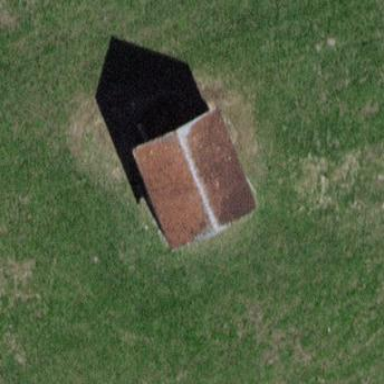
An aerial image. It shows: Shed.